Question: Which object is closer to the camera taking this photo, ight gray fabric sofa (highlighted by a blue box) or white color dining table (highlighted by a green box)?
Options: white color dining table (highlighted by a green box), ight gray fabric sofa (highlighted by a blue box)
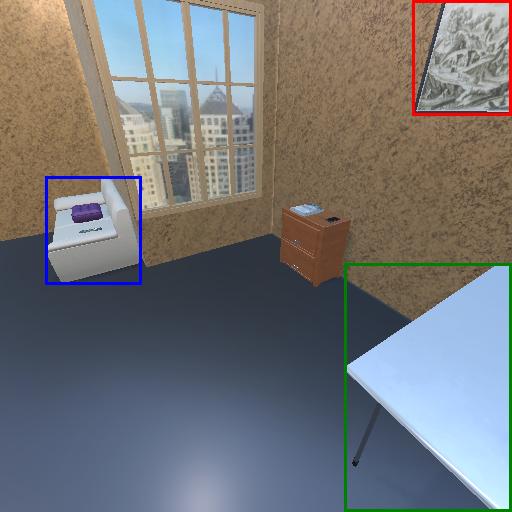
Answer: white color dining table (highlighted by a green box)